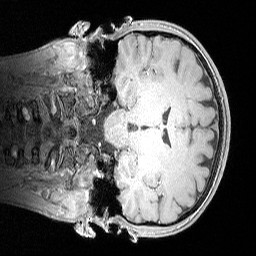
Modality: MP2RAGE
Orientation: coronal
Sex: male
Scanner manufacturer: siemens
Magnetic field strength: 3 T
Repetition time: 5 s
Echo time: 0.00292 s